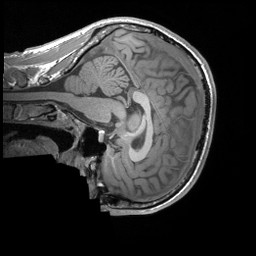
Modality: T1w
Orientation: sagittal
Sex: male
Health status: ill
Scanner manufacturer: siemens
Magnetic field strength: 3 T
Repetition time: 1.66 s
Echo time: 0.00254 s